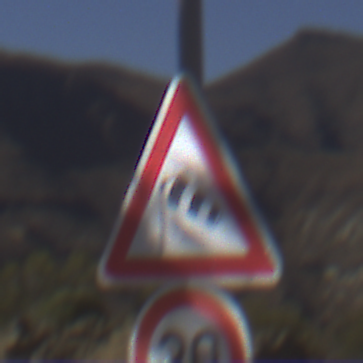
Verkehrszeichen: SeitenwindVonLinks
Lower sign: Geschwindigkeit30
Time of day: MorningAfternoon
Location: Outdoor (Nature)
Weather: Clear
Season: NotSpecified
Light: Natural